Aerial crown-view tile of a tropical tree (Barro Colorado Island, Panama), acquired 20240918:
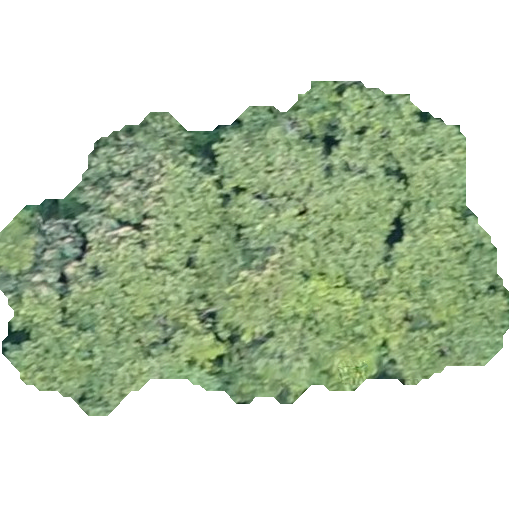
Species: Apeiba membranacea
GBIF accepted scientific name: Apeiba membranacea
Crown area: 194.751 m²